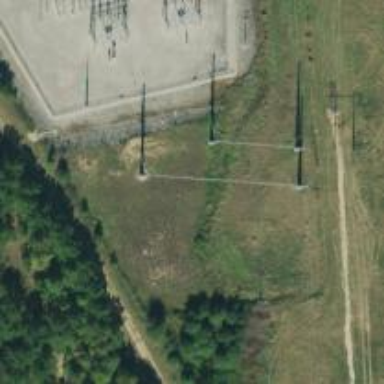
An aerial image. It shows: Power pole.